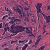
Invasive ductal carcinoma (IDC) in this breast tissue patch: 1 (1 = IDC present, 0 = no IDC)